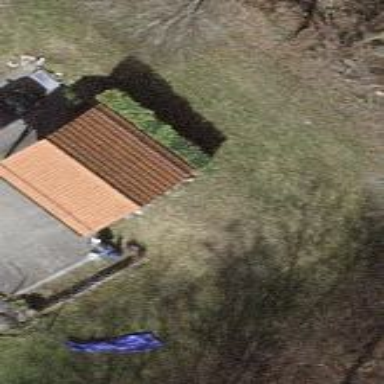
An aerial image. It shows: Garage.